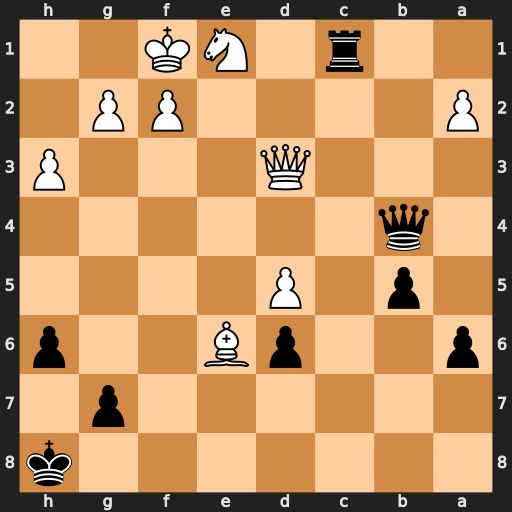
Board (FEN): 7k/6p1/p2pB2p/1p1P4/1q6/3Q3P/P4PP1/2r1NK2
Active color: b
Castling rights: -
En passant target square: -
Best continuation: Rxe1#